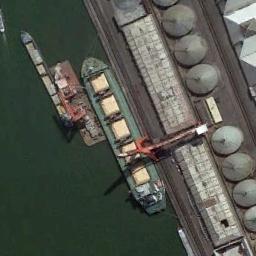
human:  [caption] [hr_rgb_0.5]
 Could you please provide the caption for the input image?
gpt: The green ship is docked at the oil terminal and the water is dark green .

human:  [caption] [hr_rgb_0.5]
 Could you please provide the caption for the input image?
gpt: There are numerous buildings beside the ships .

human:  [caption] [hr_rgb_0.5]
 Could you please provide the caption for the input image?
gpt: There is a ship in the green water on the shore .

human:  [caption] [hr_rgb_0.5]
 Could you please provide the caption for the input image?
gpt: Several orange-red, Green bulk carriers docked at the dock, With large dense metal tanks on the dock .

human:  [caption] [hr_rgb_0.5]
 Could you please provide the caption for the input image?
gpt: The ship is at the harbor with many circular buildings .